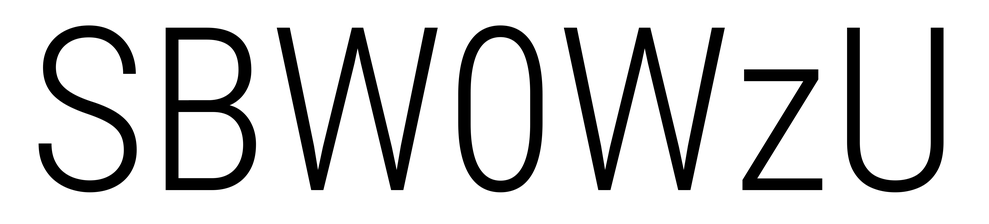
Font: Roboto_Condensed_Light